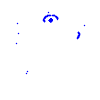
Particle: pion